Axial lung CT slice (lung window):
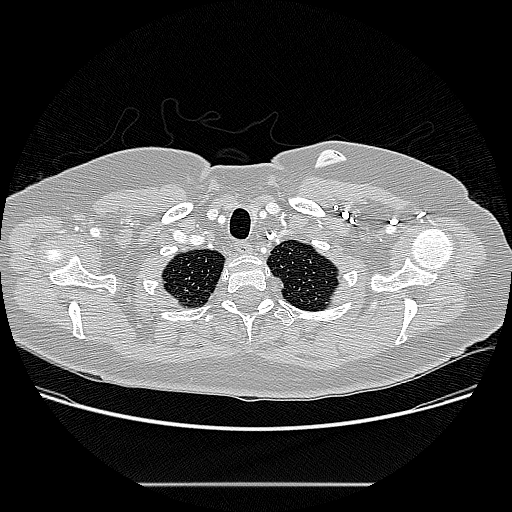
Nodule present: no